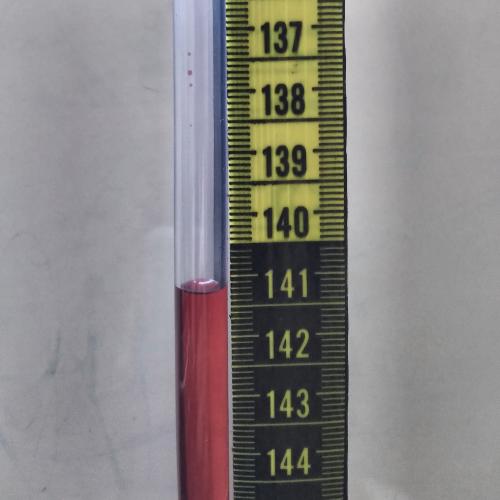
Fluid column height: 141.2 cm